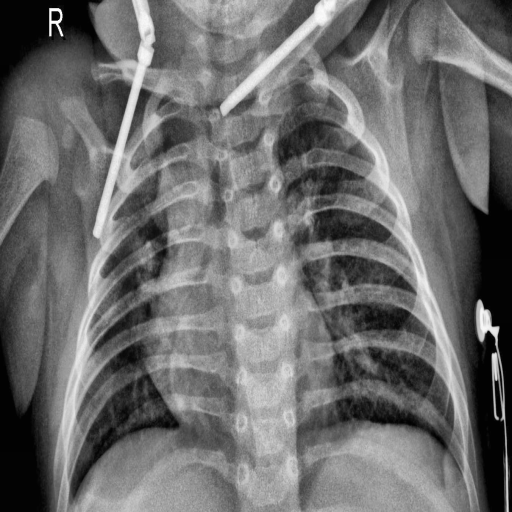
Finding: PNEUMONIA